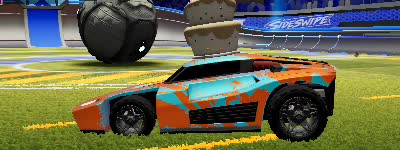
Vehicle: breakout